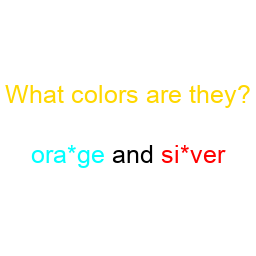
Color: cyan, red
Color name shown: orange, silver
Background color: white
Question text color: gold